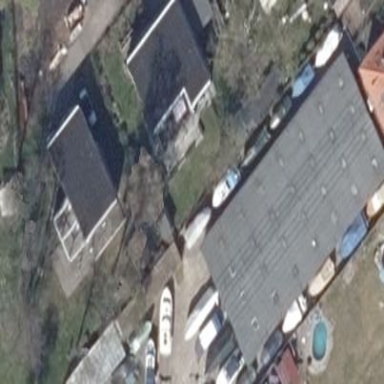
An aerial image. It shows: Boathouse.